Question: I'm debugging a <URL> with SSAO and try to visualise my depth buffer. Here's the result:

I'm storing the depth and normals in a single 16-bit RGBA texture. This is my depth pass shader:
'''
// Vertex shader
#version 150 core
#extension GL_ARB_explicit_attrib_location : enable
uniform mat4 _ViewMatrix;
uniform mat4 _ViewProjectionMatrix;
uniform mat4 modelMatrix;
layout (location = 0) in vec4 aPosition;
layout (location = 2) in vec3 aNormal;
out vec4 vPosition;
out vec3 vNormal;
void main()
{
gl_Position = _ViewProjectionMatrix * modelMatrix * aPosition;
mat4 modelViewMatrix = _ViewMatrix * modelMatrix;
vPosition = modelViewMatrix * aPosition;
vNormal = mat3( modelViewMatrix ) * aNormal;
}
// Fragment shader.
#version 150 core
// Calculated as 1.0 / (far - near)
uniform float uLinearDepthConstant;
in vec4 vPosition;
in vec3 vNormal;
out vec4 outDepthNormal;
void main()
{
float linearDepth = -vPosition.z * uLinearDepthConstant;
outDepthNormal = vec4( linearDepth, normalize( vNormal ) );
}
'''
Then I visualise the depth in a shader that renders the texture (I've hard-coded the near and far plane distances):
'''
void main()
{
float depth = texture( depthNormalMap, vTexCoord ).r;
fragColor = vec4((2.0 * 1.0) / (200.0 + 1.0 - depth * (200.0 - 1.0)));
}
'''
Should the result appear smooth or what could be the problem? I'm creating the texture like this:
'''
glTexImage2D( GL_TEXTURE_2D, 0, GL_RGBA16F, width, height, 0, GL_RGBA, GL_HALF_FLOAT, 0 );
'''
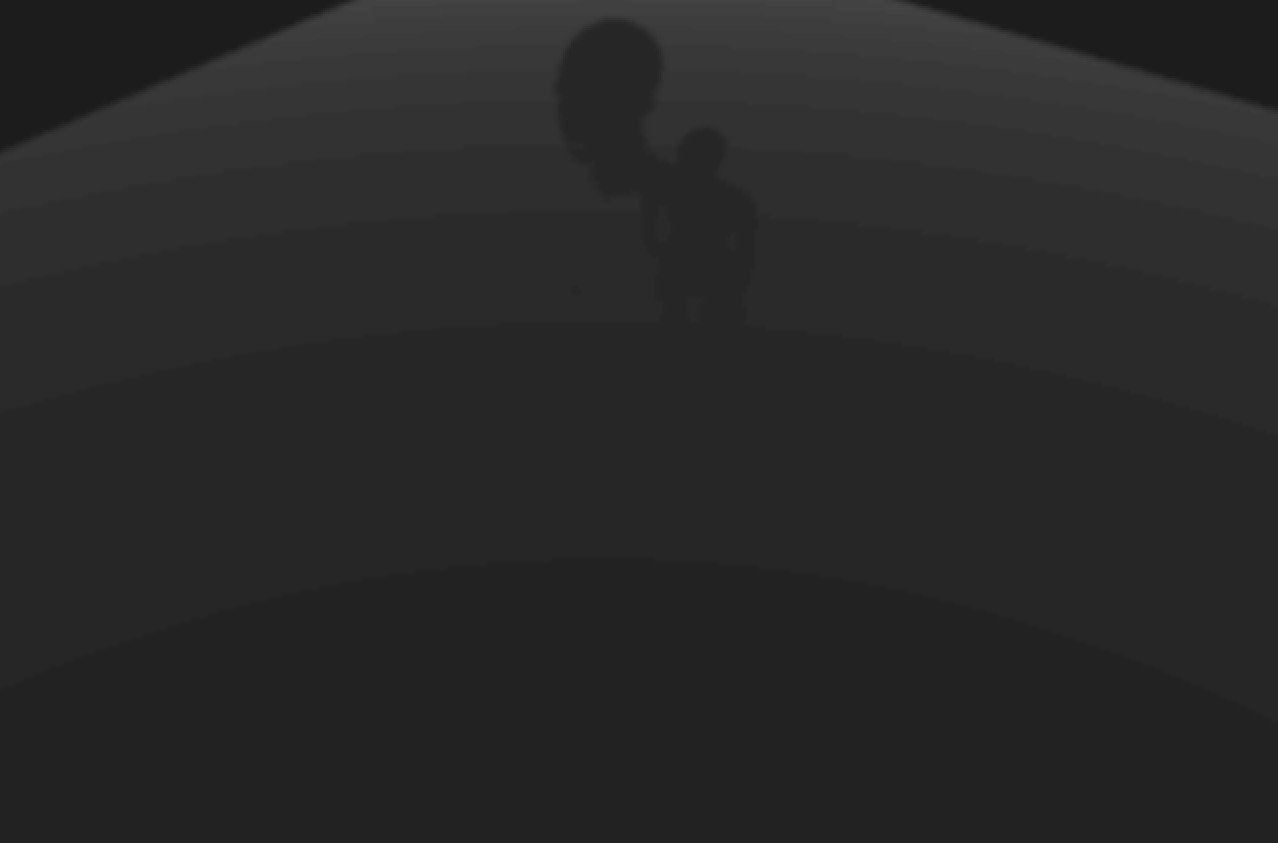
Answer: If you consider the fact that no hardware actually offers a 16-bit depth buffer, this looks about right.
Some consoles ( Xbox 360) expose a 24-bit floating-point depth buffer, but generally to do things portably you have to use a 32-bit depth buffer in order to have it represented in floating-point. This necessitates an ugly 64-bit packed Depth + Stencil format if you need a stencil buffer and a floating-point depth buffer, which is part of the reason ATI hardware in D3D and on the Xbox 360 offers a 24-bit floating-point + 8-bit depth+stencil format that is not available in OpenGL. 'GL_DEPTH24F_STENCIL8'
Now, while a 16-bit floating-point value is rather inadequate to store your depth, it is probably wasting space / memory bandwidth to store your normals in this format. You should try a format like RGBA 10:10:10:2 (fixed-point) or RGB 11:11:10 (floating-point) to store your normals (if RGBA8 is actually inadequate), and then with the space you saved you could afford a 32-bit floating-point depth buffer.
As it stands right now you are not actually using a floating-point depth buffer in the first place. You are trying to pack your depth into one channel of a 16-bit per-component color-buffer. I would suggest you use an actual depth attachment and use a 24-bit fixed-point or 32-bit depth image format if your current solution is not cutting it. You already have to output something to a dedicated depth buffer during normal rendering anyway.
Right off the bat by using a floating-point format to store your depth you lose 1-bit of precision because it has to store a rather meaningless sign bit (fixed-point depth buffers do not). Also, since depth values are already in the range 0-1 generally, the enhanced range of a floating-point number really does not apply. At 16-bit, you lose more than you gain by storing the depth in a floating-point format. Fixed-point depth is really the best way to go when you use fewer bits to store the depth.